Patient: sex M, age 52
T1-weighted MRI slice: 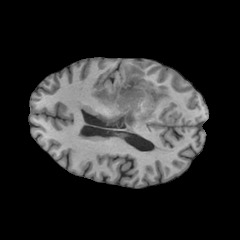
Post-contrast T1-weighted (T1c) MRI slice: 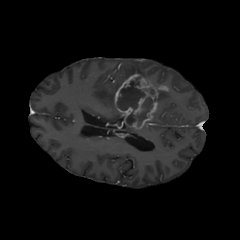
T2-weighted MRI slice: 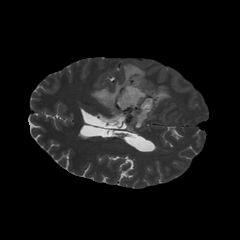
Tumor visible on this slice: yes
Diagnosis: Glioblastoma, IDH-wildtype
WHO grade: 4